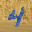
Label: 4